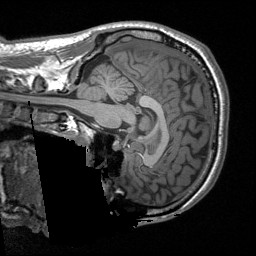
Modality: T1w
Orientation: sagittal
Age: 19
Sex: male
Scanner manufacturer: siemens
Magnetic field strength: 3 T
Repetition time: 1.64 s
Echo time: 0.00234 s